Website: crate-barrel
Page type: orders-overview
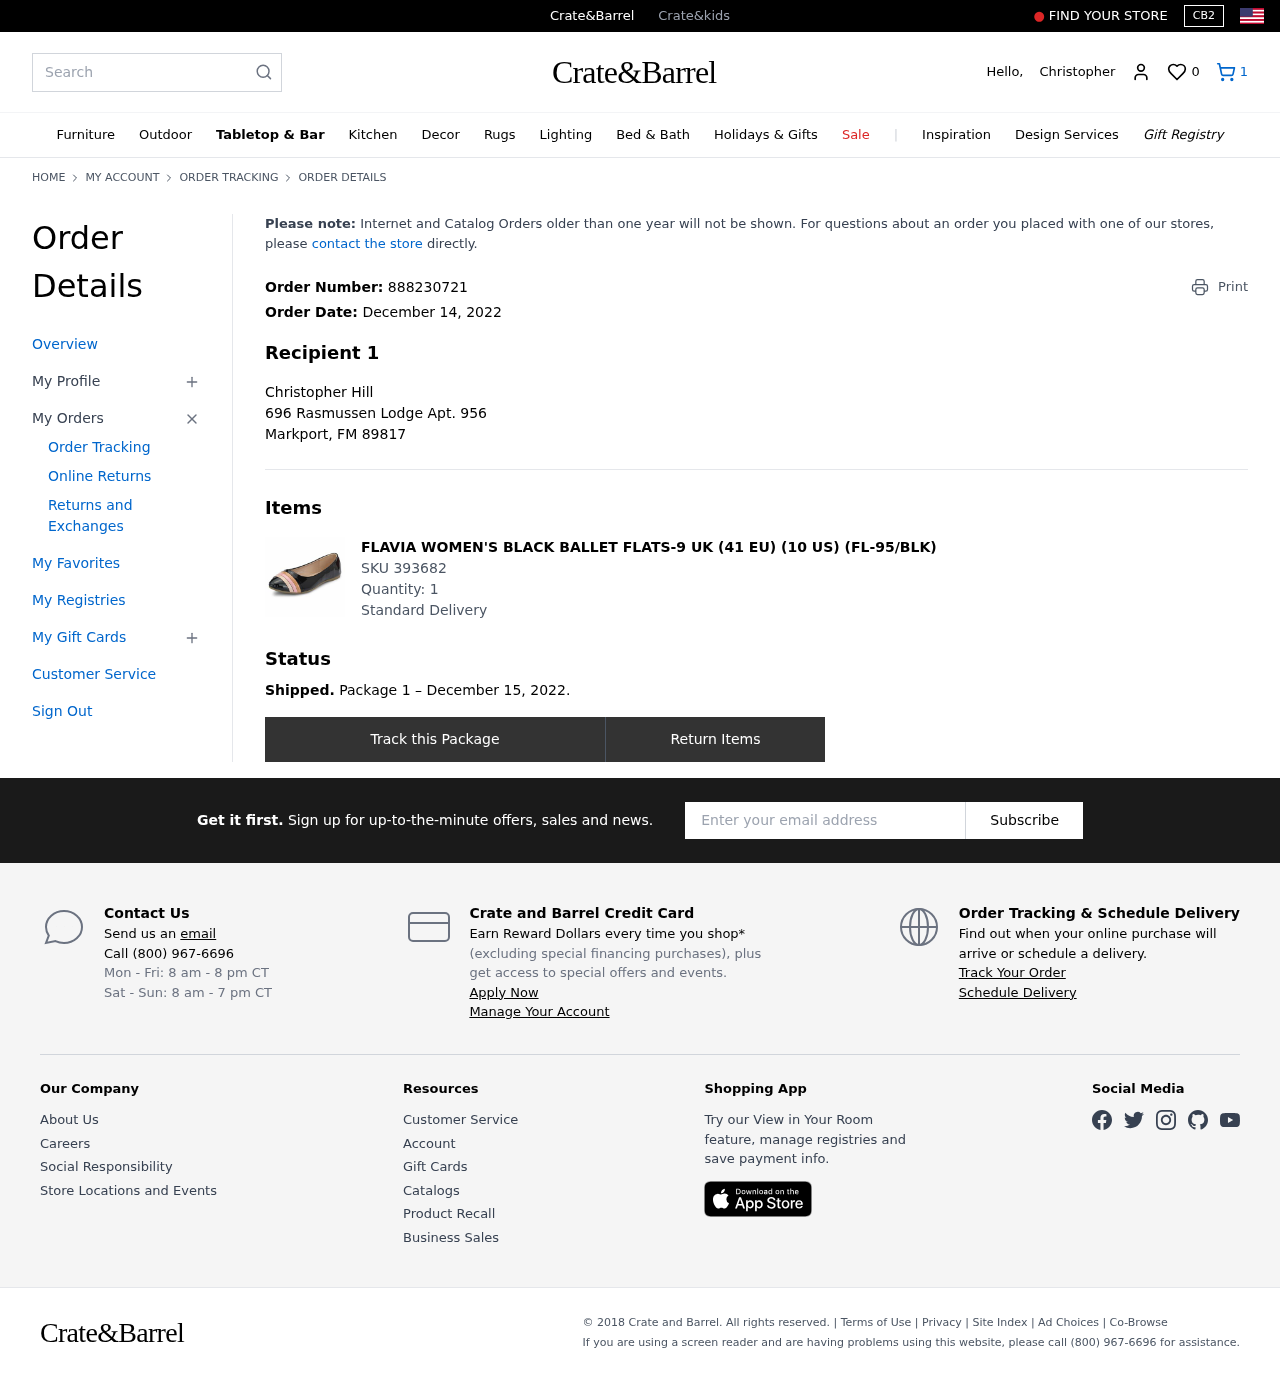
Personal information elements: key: PII_CITY_STATE_ZIP
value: Markport, FM 89817
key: PII_FIRSTNAME
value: Christopher
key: PII_FULLNAME
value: Christopher Hill
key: PII_STREET
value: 696 Rasmussen Lodge Apt. 956
Product elements: key: PRODUCT1_NAME
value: Flavia Women's Black Ballet Flats-9 UK (41 EU) (10 US) (FL-95/BLK)
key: PRODUCT1_QUANTITY
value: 1
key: PRODUCT1_SKU
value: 393682
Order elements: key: ORDER_NUM_ITEMS
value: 1
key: ORDER_ID
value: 888230721
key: ORDER_DATE
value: December 14, 2022
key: ORDER_SHIPPING_DATE
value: December 15, 2022
Search elements: key: HEADER_SEARCH
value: Search
Other elements: key: FAVORITES_COUNT
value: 0